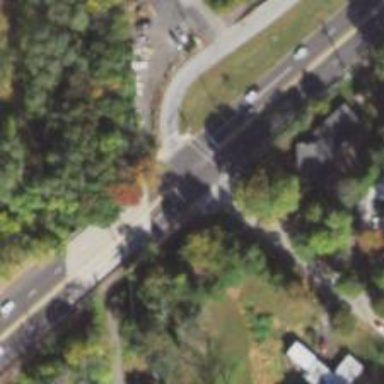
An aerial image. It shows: Marked crossing on the road.